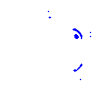
Particle: kaon